Question: '''
#include<iostream>
using namespace std;
int main()
{
int row1,col1,row2,col2,a,b;
int matrix1[row1][col1];
int matrix2[row2][col2];
int num;
int val;
cout<<"
Enter matrix 1 dimensions in 'row column' format(example: 2 3): ";
cin>>row1>>col1;
cout<<"
Input values for matrix 1:-
";
for(a=0;a<row1;a++)
{
for(b=0;b<col1;b++)
{
cout<<"Enter value for index ["<<a<<"]["<<b<<"]: ";
cin>>matrix1[a][b];
}
}
}
'''
When I start putting in values, the program always stops after I put in the first value of the second row. Why?

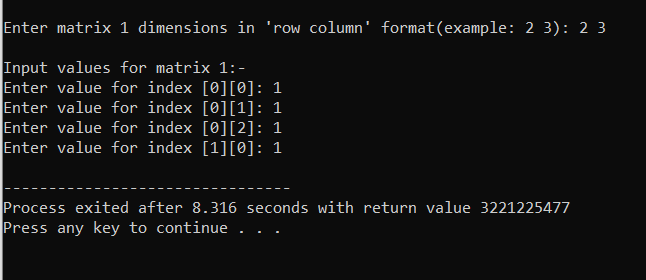
Answer: > '''
int row1,col1,row2,col2,a,b;
int matrix1[row1][col1];
'''
How big do you think these arrays are? C++ is not a "dataflow" language where you can use a variable and the runtime would pause the execution until you initialise the value later. Instead, the variable is read immediately and if the variable isn't initialised - such as it isn't in this case - then the behaviour of the program is undefined. Don't do this.
Furthermore, the size of an array variable must be compile time constant. User input is never compile time constant. The example program is ill-formed in C++.
> [I observed some behaviour]. Why?
Because the behaviour of the program is undefined.